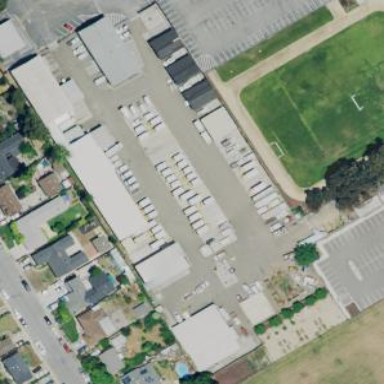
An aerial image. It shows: Industrial area designated as bus depot.